Field crop: tomato
Growth stage: 1
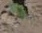
Species: solanum